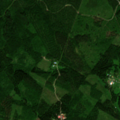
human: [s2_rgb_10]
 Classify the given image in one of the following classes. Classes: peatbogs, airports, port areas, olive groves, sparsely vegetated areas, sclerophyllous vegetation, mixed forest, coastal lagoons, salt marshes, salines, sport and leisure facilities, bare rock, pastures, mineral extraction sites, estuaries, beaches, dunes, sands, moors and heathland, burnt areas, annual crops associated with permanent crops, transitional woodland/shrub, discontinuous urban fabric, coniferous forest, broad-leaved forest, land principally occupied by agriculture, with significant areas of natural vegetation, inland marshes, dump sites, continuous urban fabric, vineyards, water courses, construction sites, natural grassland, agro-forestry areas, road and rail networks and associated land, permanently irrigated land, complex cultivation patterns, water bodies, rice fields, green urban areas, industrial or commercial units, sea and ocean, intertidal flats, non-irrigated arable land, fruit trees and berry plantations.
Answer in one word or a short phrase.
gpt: broad-leaved forest, coniferous forest, mixed forest, transitional woodland/shrub